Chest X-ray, AP view. Patient: 53 years old, sex M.
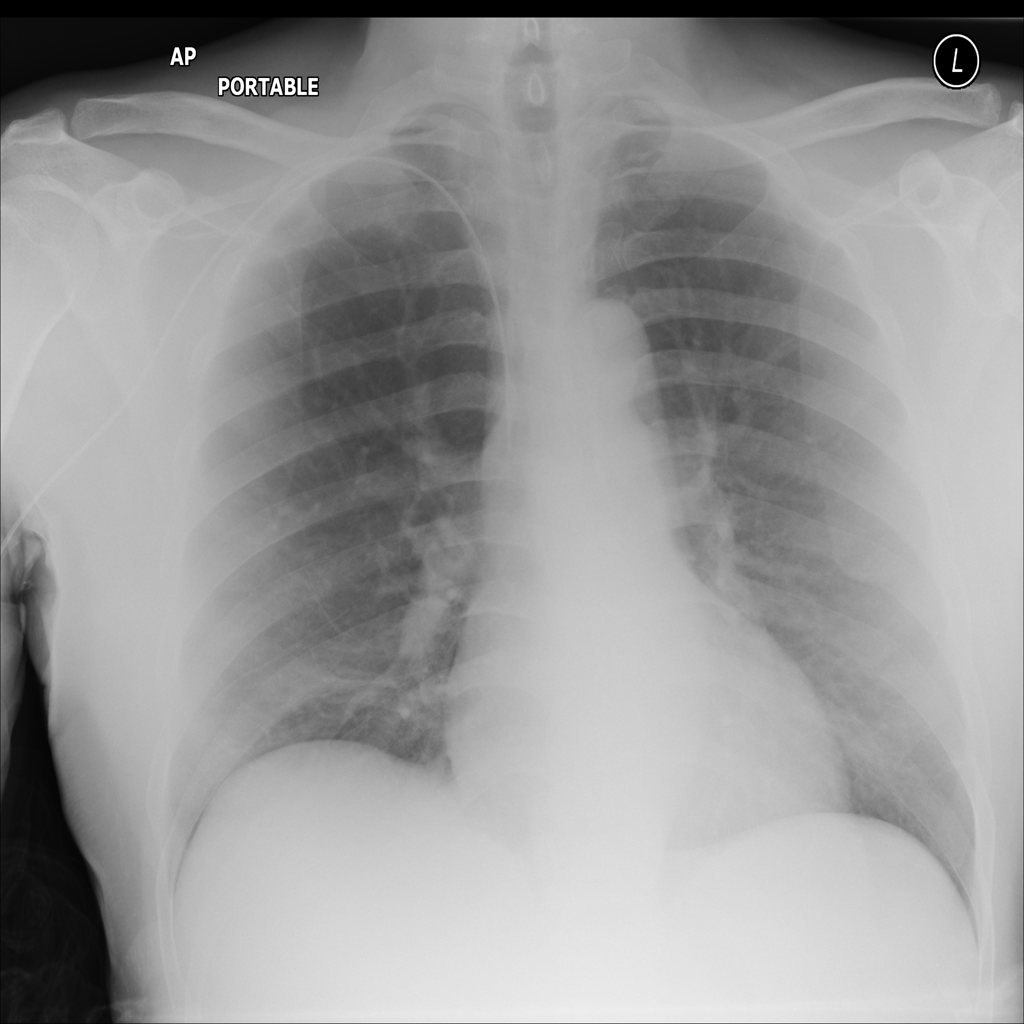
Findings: No Finding